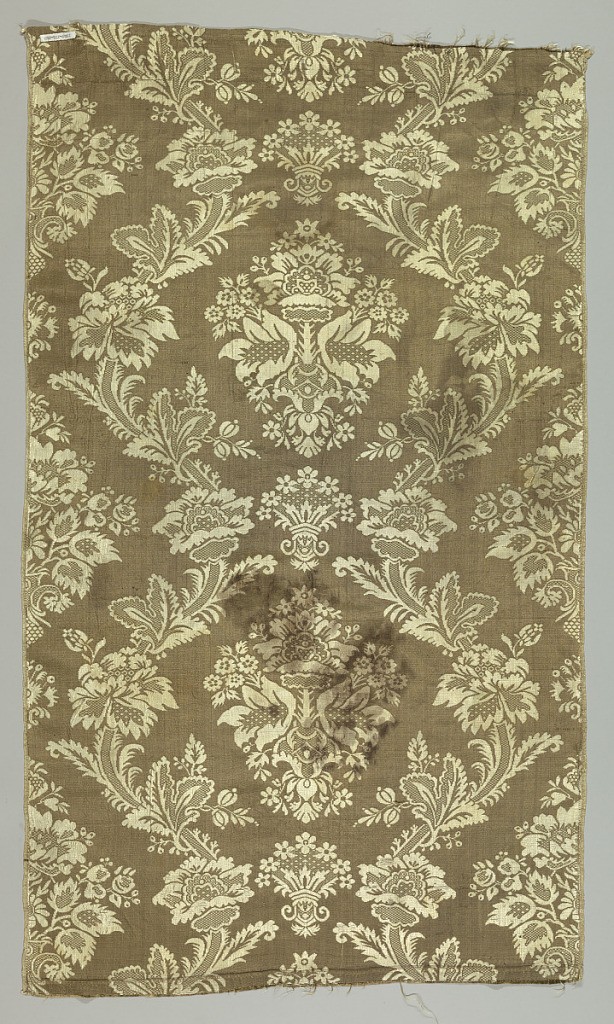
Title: Textile
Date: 18th century
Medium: silk Technique: lampas
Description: Tobacco-brown silk with a large scale repeat of vase and flowers in continuous ogival framework of leaves and flowers with checkered and diapered details.